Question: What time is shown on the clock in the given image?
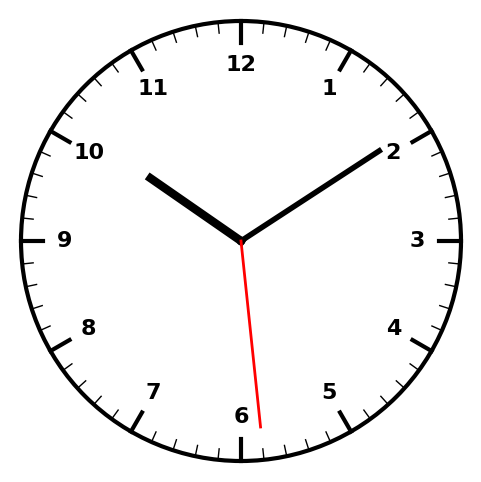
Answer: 10:09:29